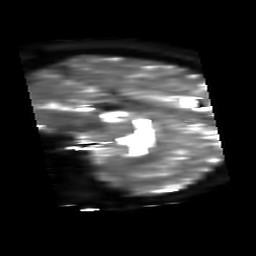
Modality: T2starmap
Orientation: sagittal
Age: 37
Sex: male
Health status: ill